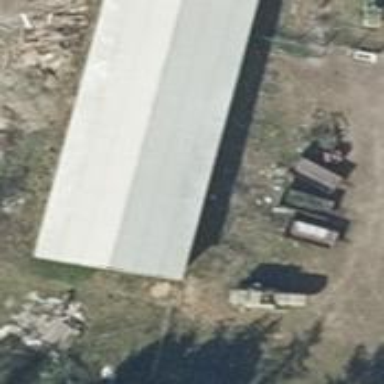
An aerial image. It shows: Farm auxiliary building with gabled roof oriented along the structure. The roof is light gray in color.